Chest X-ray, PA view. Patient: 76 years old, sex M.
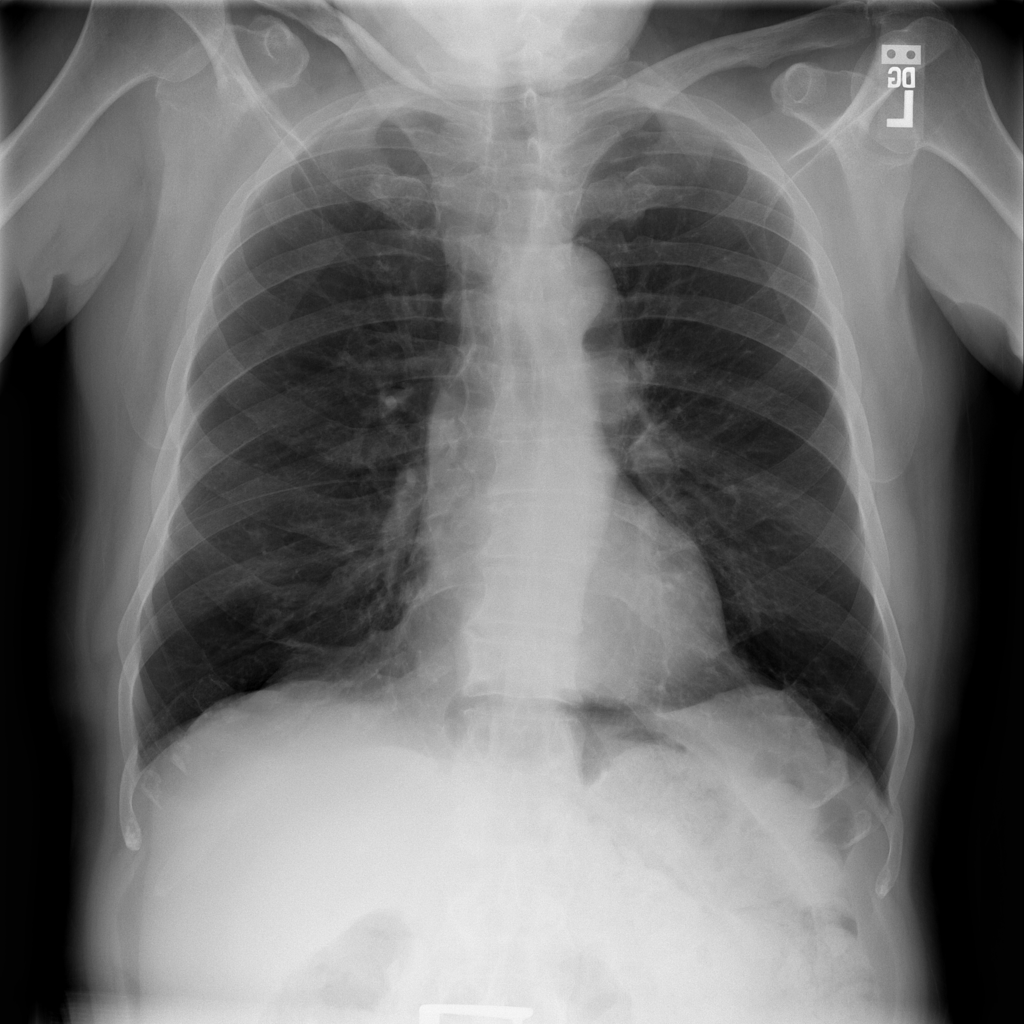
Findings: No Finding